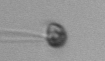
Label: flagellate